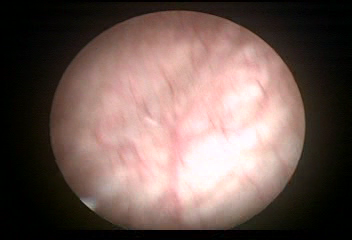
Modality: WLC
Class: Normal mucosa
Bladder cancer association: No